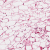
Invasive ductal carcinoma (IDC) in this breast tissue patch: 0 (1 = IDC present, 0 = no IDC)